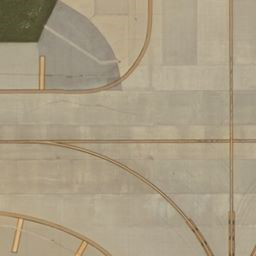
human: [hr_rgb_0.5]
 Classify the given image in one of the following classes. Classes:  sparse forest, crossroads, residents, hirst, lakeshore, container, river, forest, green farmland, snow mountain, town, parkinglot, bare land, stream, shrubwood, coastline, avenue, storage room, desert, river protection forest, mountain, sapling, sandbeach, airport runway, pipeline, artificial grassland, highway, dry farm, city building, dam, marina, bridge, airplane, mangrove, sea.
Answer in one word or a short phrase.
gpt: airport runway